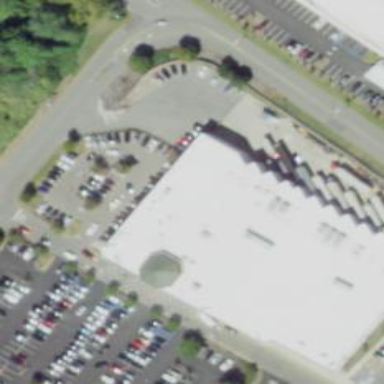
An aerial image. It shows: Retail building housing supermarket.